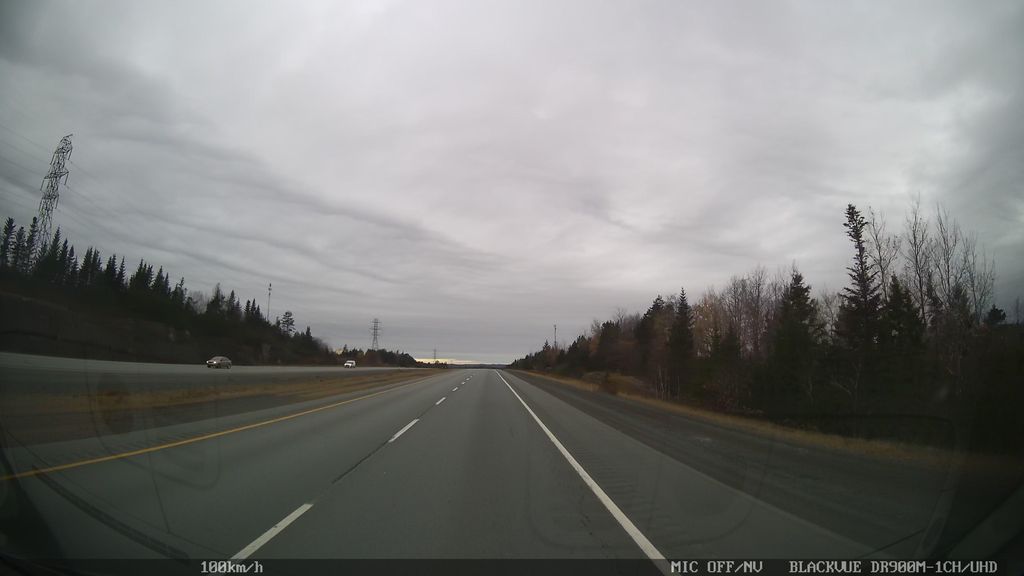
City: halifax